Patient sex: M
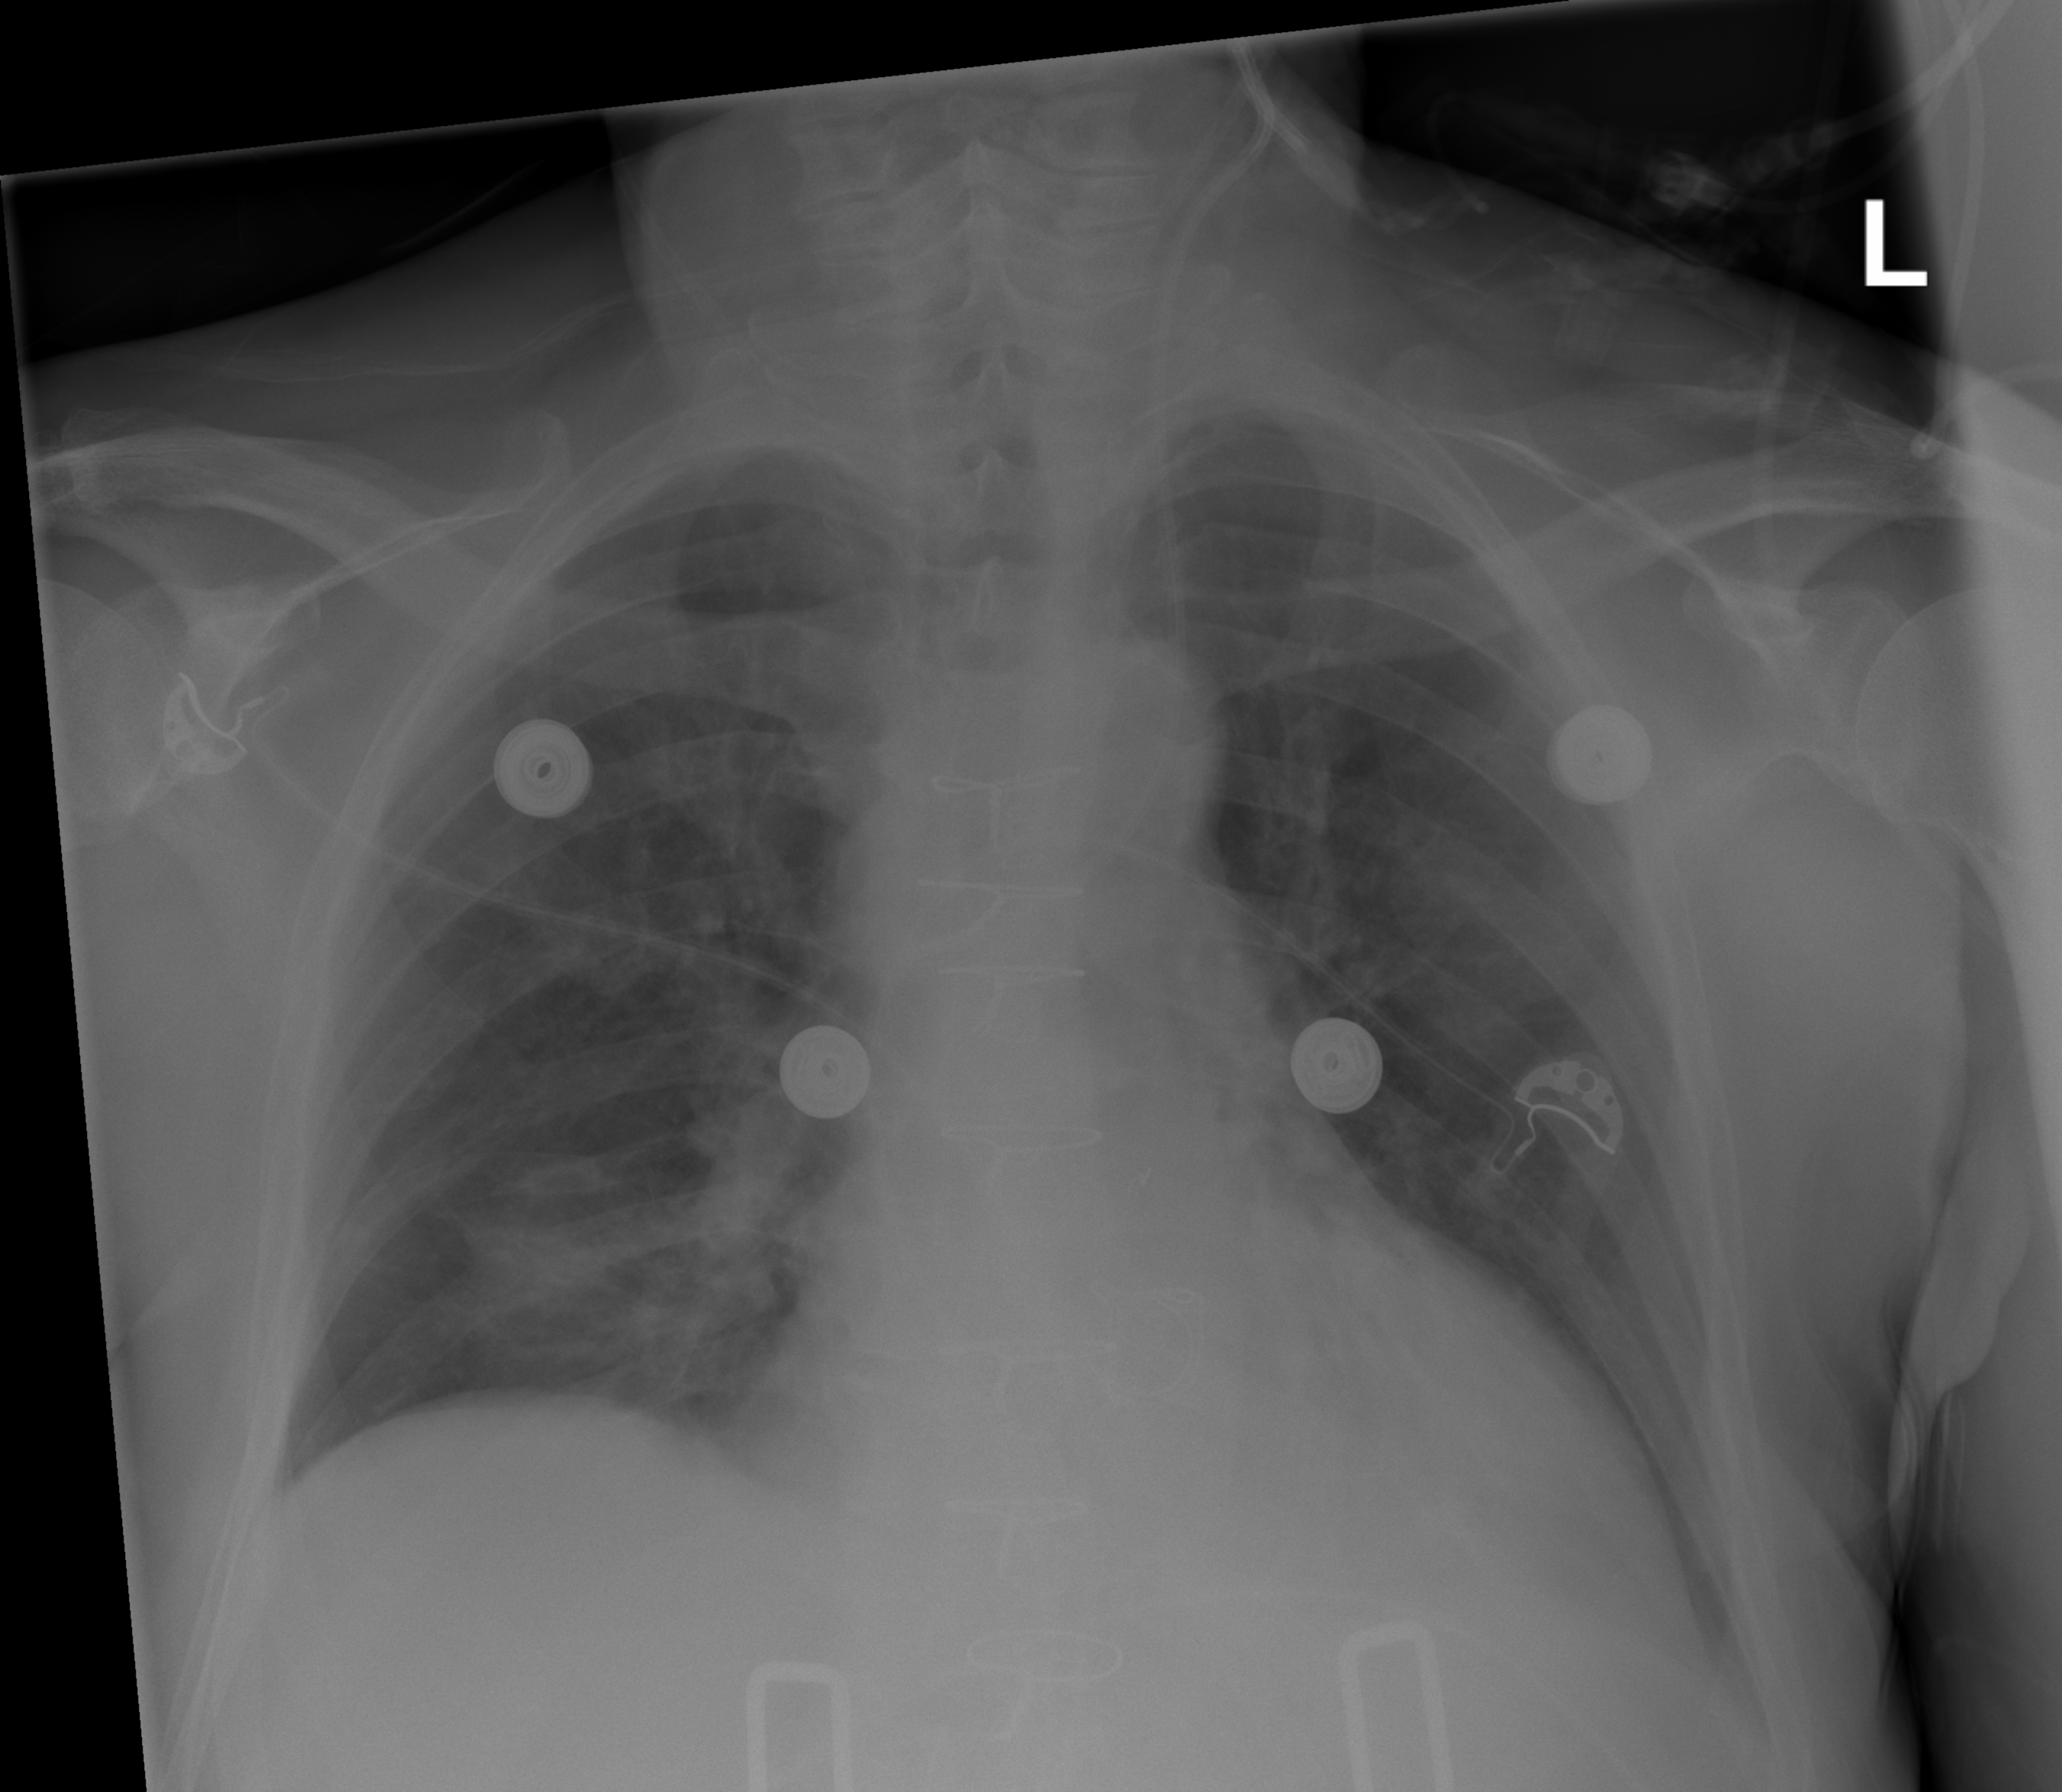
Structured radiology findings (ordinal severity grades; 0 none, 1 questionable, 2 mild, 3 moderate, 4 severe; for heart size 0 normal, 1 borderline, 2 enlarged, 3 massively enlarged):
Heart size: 2
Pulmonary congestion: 0
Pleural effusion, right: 0
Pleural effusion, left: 0
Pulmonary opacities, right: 2
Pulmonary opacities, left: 0
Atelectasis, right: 3
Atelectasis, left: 0